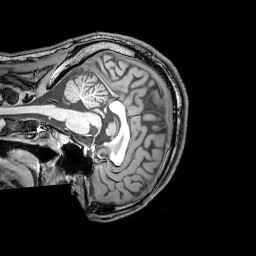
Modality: T1w
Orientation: sagittal
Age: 25
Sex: male
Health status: healthy
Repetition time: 0.081 s
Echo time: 0.037 s